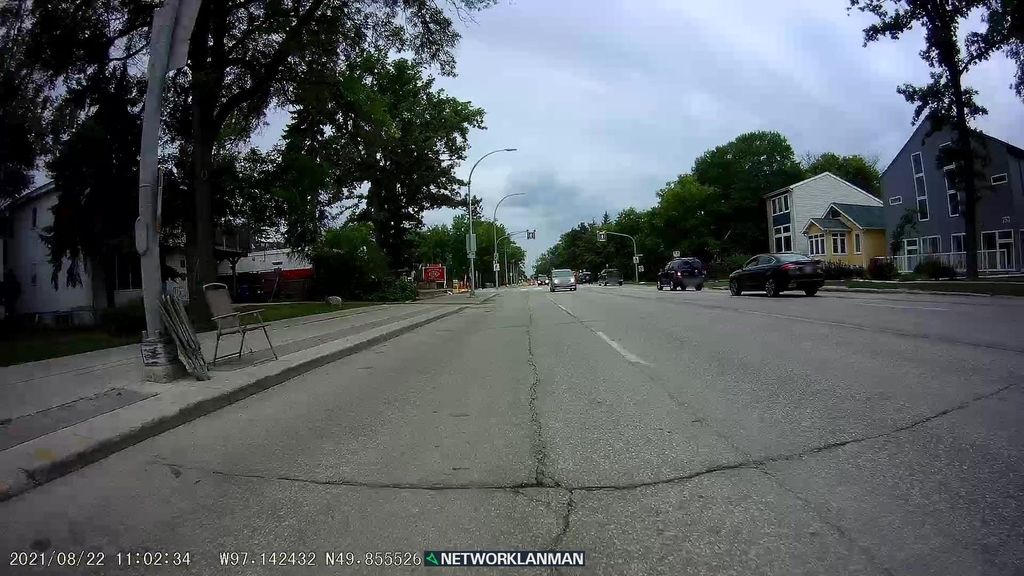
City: winnipeg